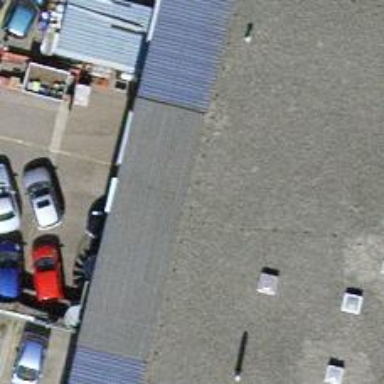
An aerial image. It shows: Car repair shop.